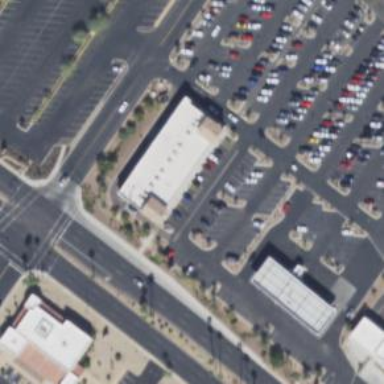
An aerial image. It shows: Commercial building.